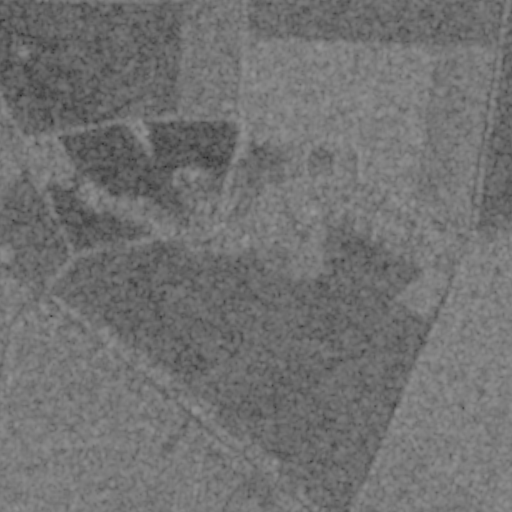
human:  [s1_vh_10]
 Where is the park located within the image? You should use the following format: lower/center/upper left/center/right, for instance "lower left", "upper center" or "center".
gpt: The park is located in the center left of the image.
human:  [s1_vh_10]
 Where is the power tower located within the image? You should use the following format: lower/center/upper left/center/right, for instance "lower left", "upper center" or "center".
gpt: The power tower is located in the lower right of the image.
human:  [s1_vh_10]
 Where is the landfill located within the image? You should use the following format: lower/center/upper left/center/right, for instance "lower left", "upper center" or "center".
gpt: There is no landfill in the image.

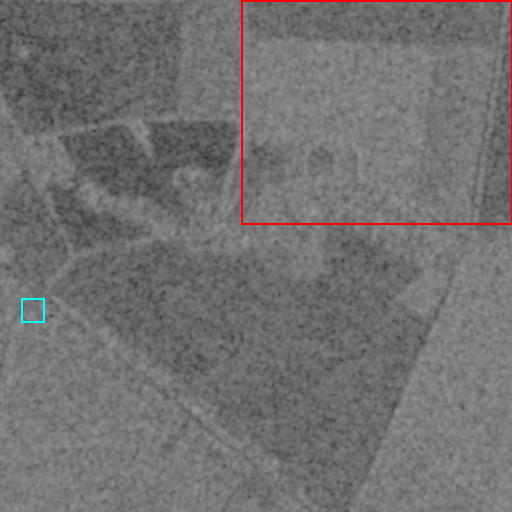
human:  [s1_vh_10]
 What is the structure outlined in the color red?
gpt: The structure outlined in red is a crop field.
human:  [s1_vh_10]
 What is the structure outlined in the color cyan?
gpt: The structure outlined in cyan is a park.
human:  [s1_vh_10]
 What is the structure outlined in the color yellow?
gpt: There is no yellow outline.